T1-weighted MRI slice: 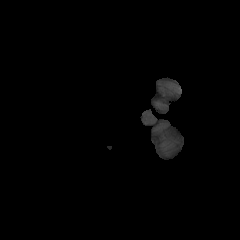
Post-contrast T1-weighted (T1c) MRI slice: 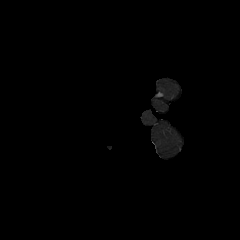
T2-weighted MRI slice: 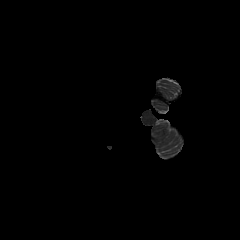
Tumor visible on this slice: no